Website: apple-inc
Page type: customer-info-address
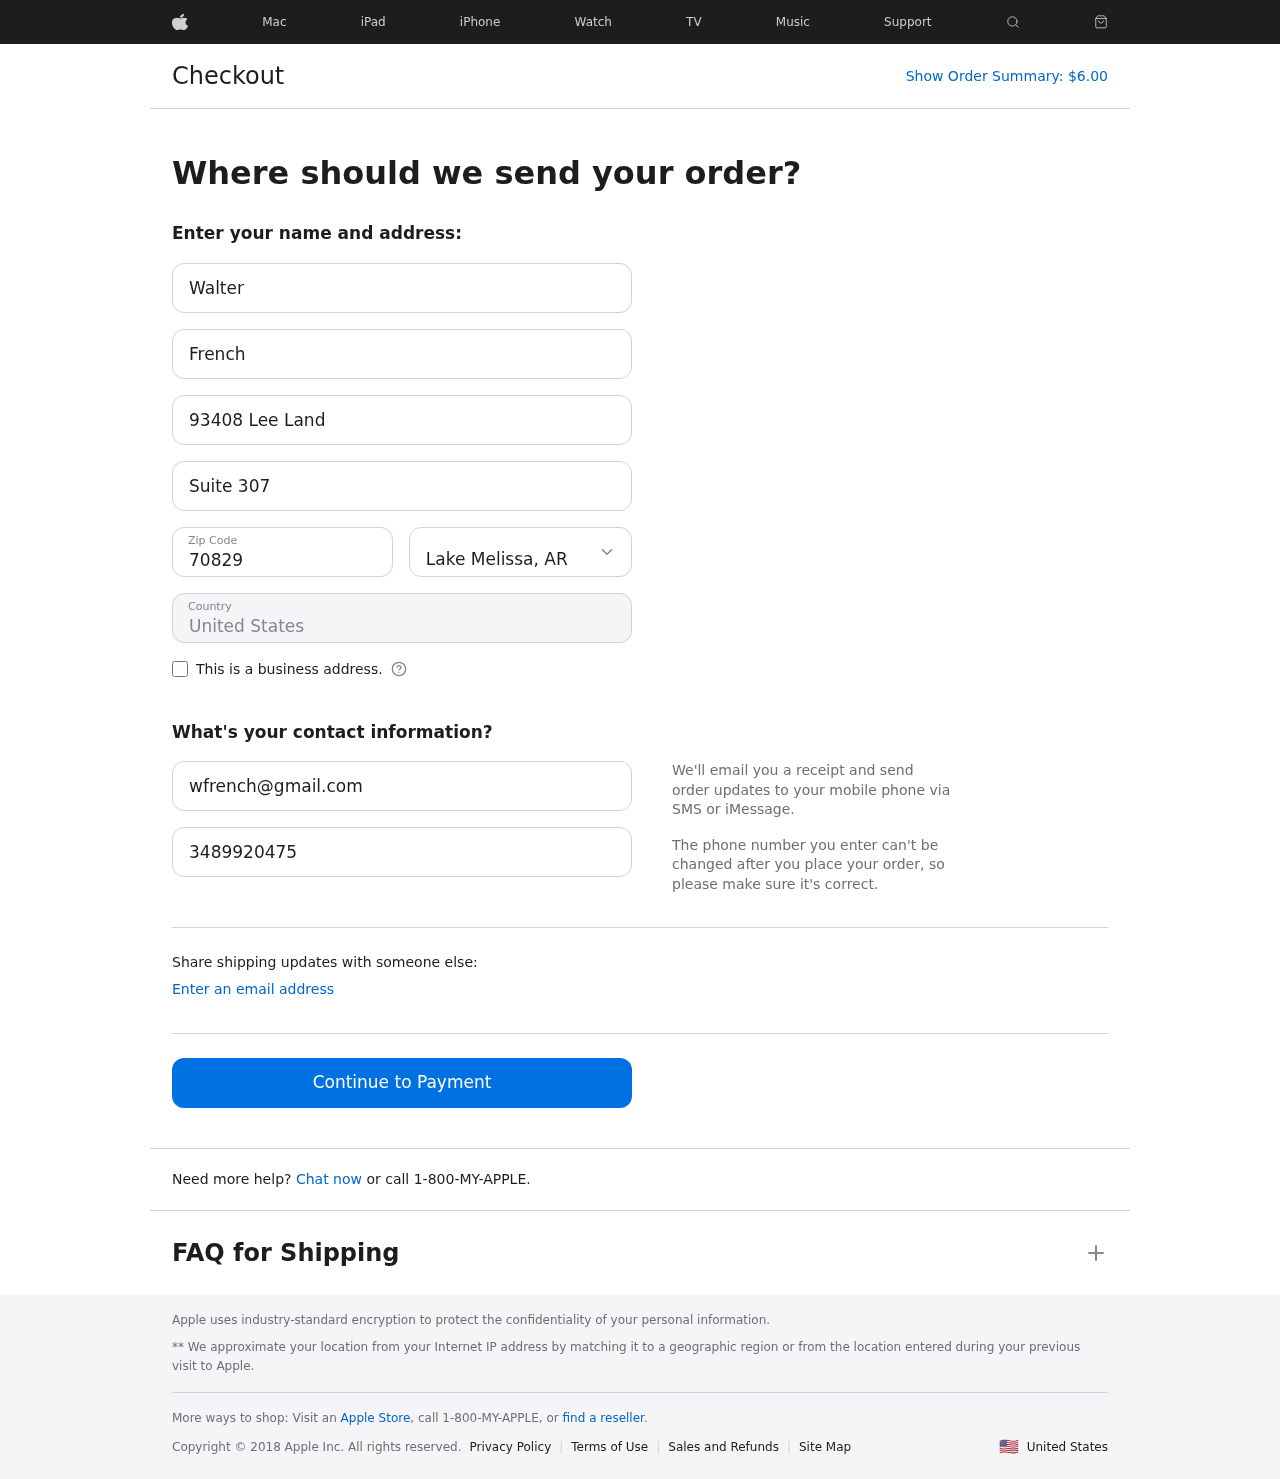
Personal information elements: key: PII_CITY_STATE
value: Lake Melissa, AR
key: PII_COUNTRY
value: United States
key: PII_EMAIL
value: wfrench@gmail.com
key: PII_FIRSTNAME
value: Walter
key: PII_LASTNAME
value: French
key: PII_PHONE
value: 3489920475
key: PII_POSTCODE
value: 70829
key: PII_STREET
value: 93408 Lee Land
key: PII_STREET2
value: Suite 307
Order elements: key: ORDER_TOTAL
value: $6.00